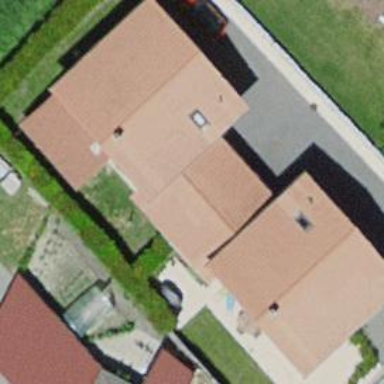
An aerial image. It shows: Semidetached house with gabled roof.